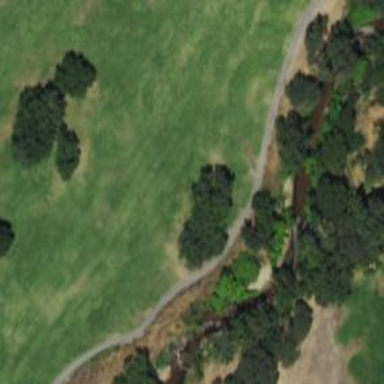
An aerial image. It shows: Path designated for golf carts.